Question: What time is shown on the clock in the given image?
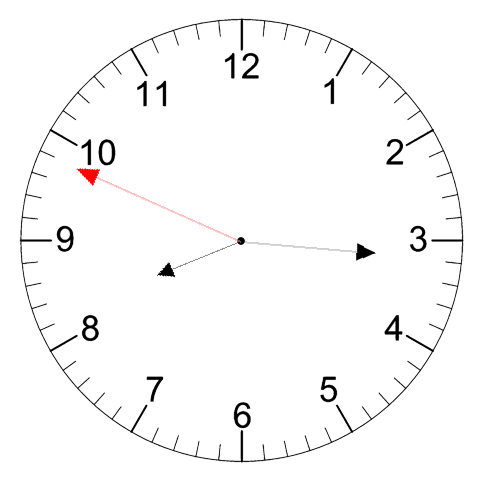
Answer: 08:15:49